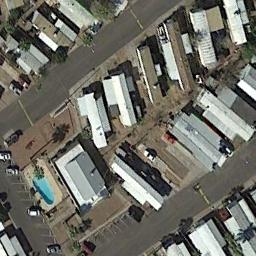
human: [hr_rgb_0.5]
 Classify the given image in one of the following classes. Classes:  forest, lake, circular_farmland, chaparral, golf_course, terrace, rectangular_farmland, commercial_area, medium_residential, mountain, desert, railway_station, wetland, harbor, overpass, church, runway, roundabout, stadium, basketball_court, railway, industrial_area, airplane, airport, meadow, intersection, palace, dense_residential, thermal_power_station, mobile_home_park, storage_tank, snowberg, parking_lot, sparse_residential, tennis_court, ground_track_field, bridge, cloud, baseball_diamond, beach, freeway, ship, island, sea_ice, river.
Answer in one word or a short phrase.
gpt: mobile_home_park